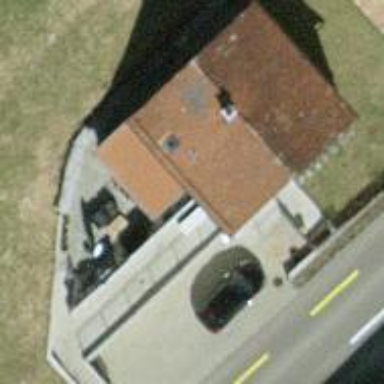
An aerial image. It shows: Simple house.